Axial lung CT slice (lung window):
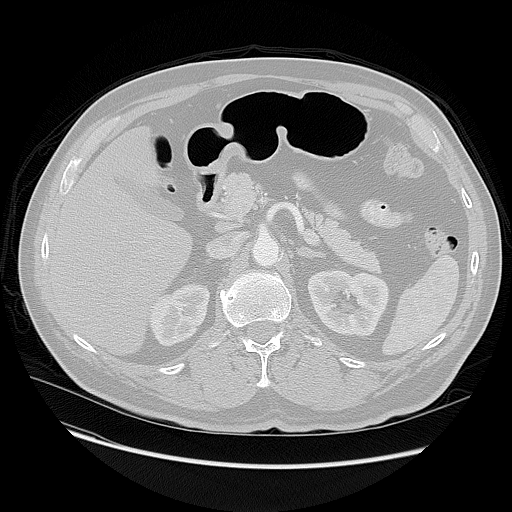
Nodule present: no